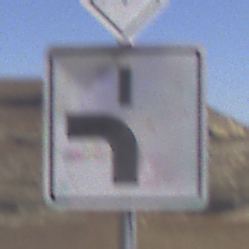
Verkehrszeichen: VerlaufVorfahrtsstrasse5
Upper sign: Vorfahrtsstrasse
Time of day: Midday
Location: Outdoor (Nature)
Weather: Clear
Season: NotSpecified
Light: Natural